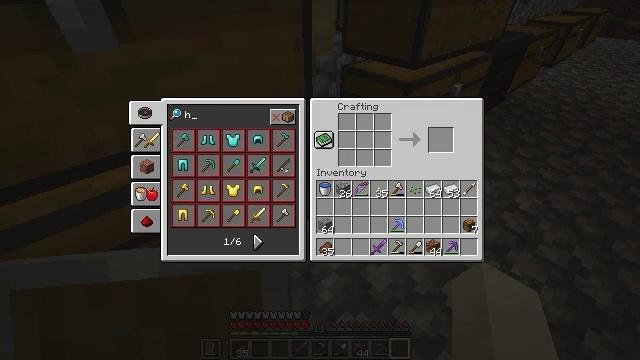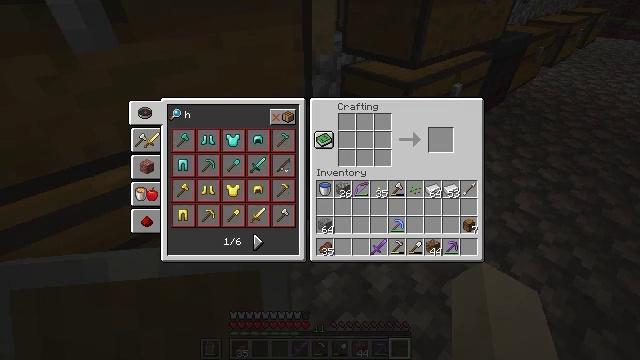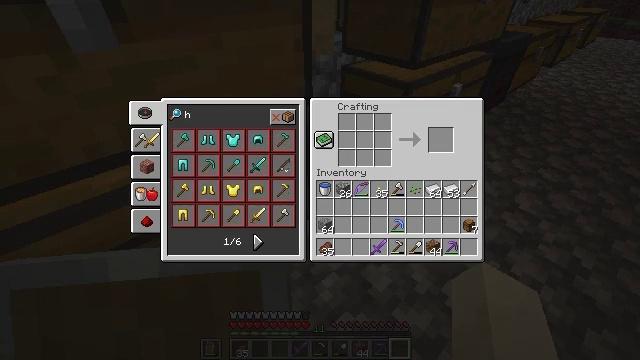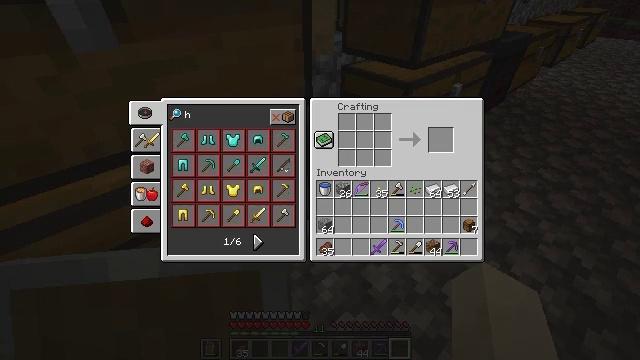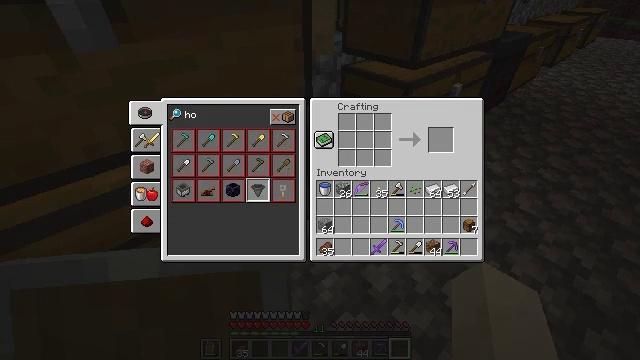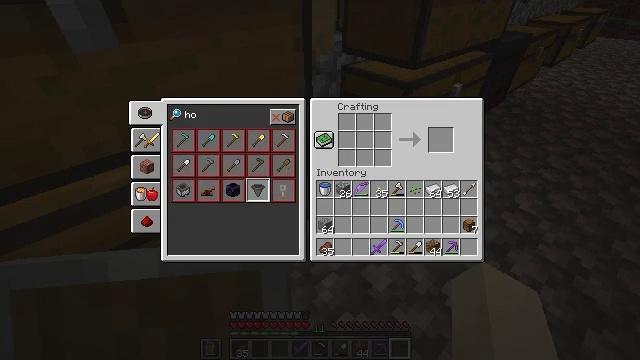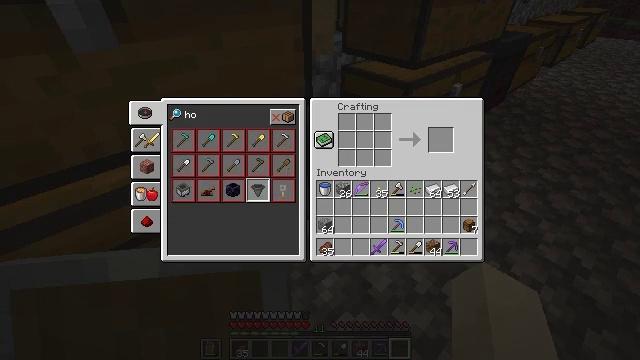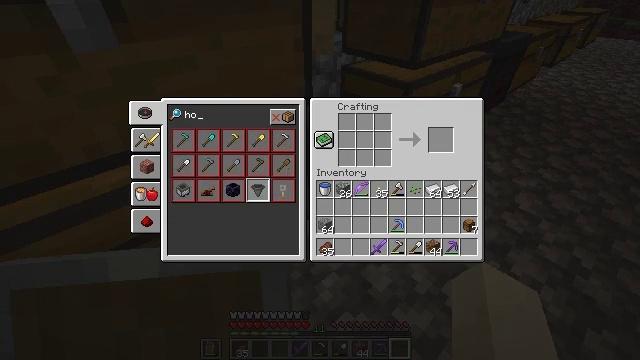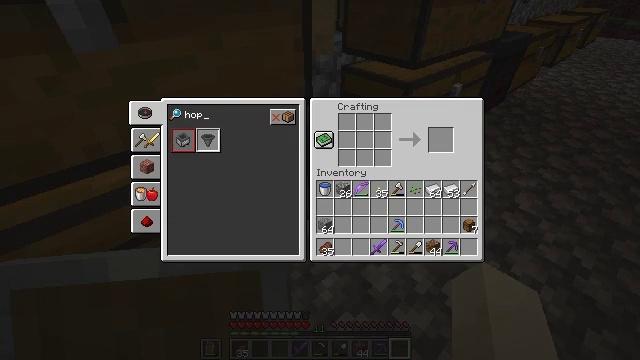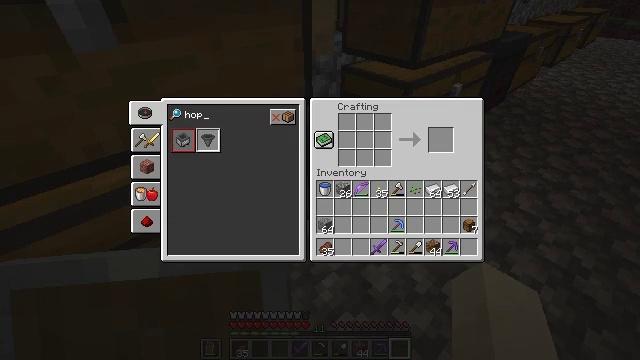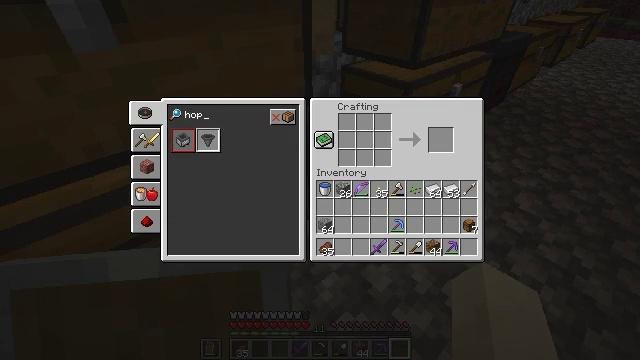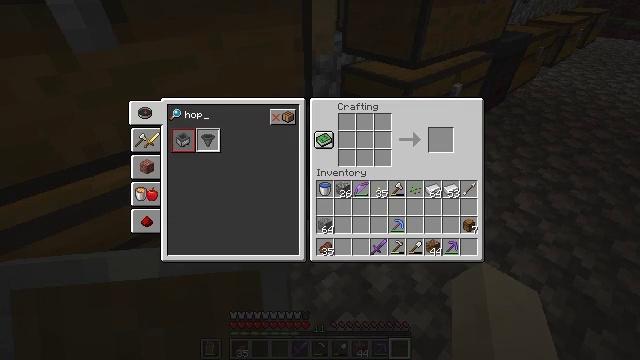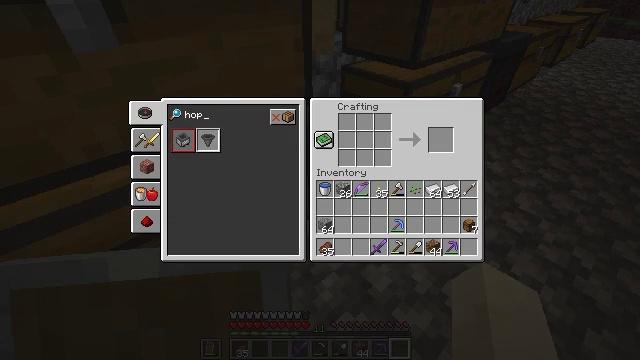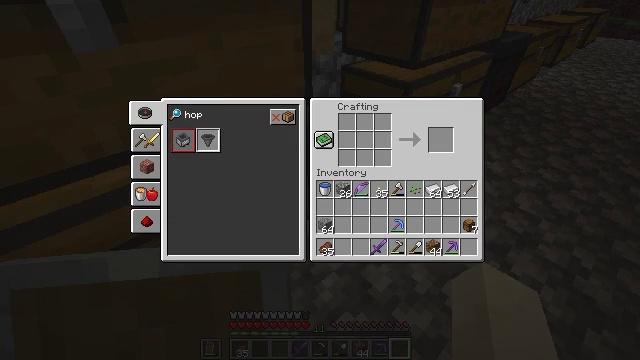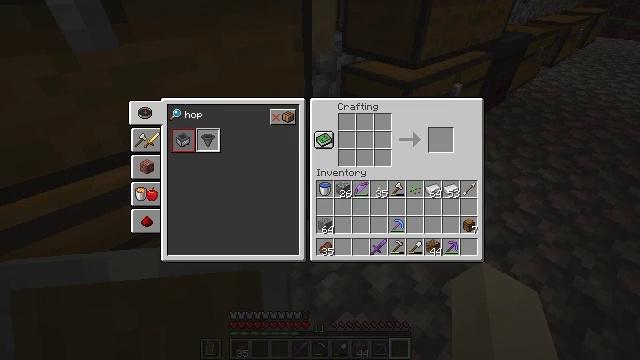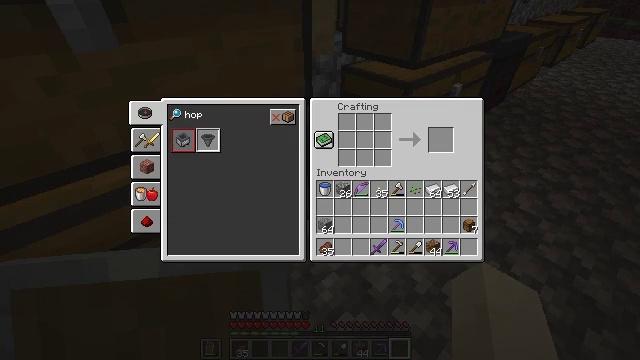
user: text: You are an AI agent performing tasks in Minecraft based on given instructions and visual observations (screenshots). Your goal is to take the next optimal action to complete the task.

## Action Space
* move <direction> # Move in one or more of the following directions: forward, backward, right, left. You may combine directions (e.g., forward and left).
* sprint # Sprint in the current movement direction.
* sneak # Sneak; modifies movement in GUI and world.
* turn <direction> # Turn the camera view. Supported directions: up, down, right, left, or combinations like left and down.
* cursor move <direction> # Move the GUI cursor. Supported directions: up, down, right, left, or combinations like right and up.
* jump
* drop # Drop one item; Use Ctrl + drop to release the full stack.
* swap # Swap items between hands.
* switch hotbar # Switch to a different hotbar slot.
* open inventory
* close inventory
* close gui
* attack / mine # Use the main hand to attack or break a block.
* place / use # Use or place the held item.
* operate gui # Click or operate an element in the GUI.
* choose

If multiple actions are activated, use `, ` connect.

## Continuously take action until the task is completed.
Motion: motion action
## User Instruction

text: Take 5 iron ingots and a chest to craft a hopper.
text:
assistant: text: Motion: no_op
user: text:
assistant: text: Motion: no_op
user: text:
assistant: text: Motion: no_op
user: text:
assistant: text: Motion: no_op
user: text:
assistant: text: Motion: no_op
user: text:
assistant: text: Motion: no_op
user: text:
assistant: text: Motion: no_op
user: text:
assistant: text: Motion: no_op
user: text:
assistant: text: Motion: no_op
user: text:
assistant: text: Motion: no_op
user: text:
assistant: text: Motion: no_op
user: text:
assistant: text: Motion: no_op
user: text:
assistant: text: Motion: no_op
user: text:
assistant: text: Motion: no_op
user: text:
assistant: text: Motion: no_op
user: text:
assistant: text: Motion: no_op
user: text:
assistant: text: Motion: no_op
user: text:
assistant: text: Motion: no_op
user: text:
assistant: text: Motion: no_op
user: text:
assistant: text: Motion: no_op
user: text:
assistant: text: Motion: no_op
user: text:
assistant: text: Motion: no_op
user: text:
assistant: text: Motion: no_op
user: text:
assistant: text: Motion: no_op
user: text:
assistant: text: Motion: turn down
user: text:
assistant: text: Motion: no_op
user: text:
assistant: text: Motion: sneak
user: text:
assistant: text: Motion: sneak
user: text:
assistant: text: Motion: sneak
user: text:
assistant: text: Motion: sneak